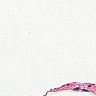
Metastatic tissue present: no